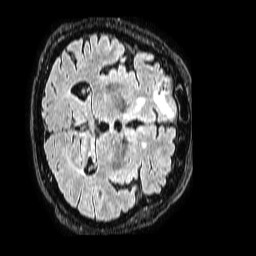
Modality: FLAIR
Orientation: axial
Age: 79
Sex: male
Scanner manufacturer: philips
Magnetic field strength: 1.5 T
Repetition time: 4.8 s
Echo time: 0.3 s